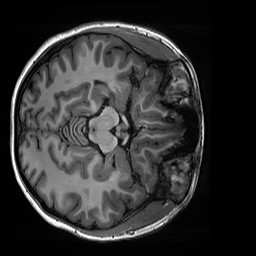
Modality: T1w
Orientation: axial
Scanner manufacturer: siemens
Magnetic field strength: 3 T
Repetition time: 2.5 s
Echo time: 0.00299 s